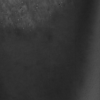
Label: not_dusty